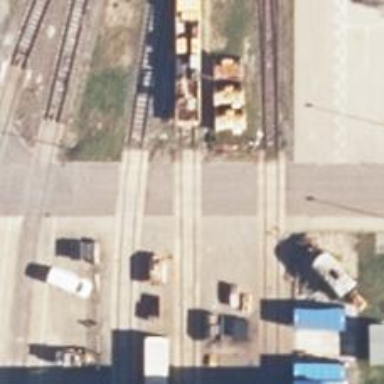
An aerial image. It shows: Railway level crossing.